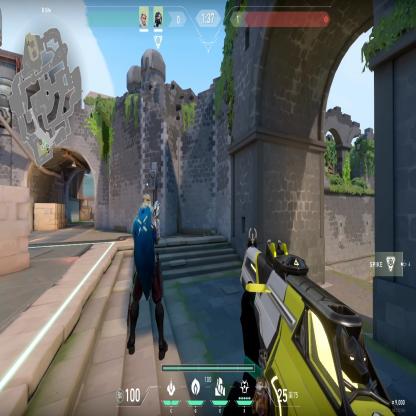
Label: teammate